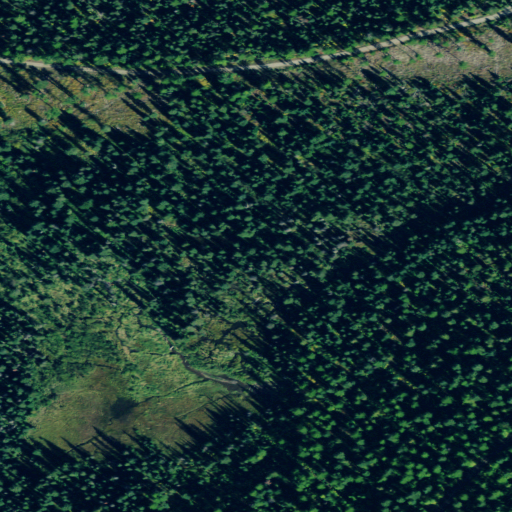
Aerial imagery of depression(s) in Montana named Haskill Basin containing evergreen forest, open development, woody wetlands, deciduous forest, shrub, and open water